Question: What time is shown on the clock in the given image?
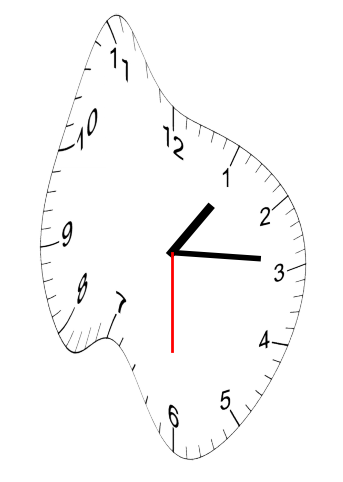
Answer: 01:14:30